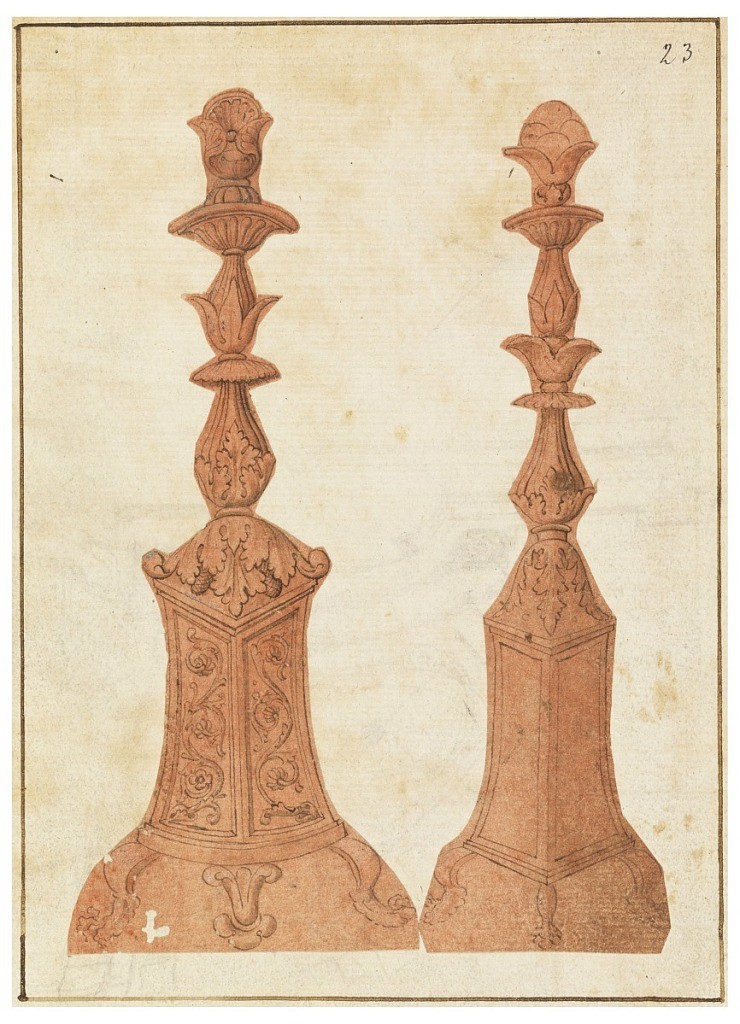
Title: Candelabrum as part of decoration
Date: ca. 1480–1500
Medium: Pen, ink, brush, brown watercolor, white heightening on red colored paper.
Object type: Drawing
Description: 1938-88-6980: Vertical rectangle. Cut along the outlines of the ...;     1938-88-6981: Vertical rectangle. Cut along the outlines of the ...